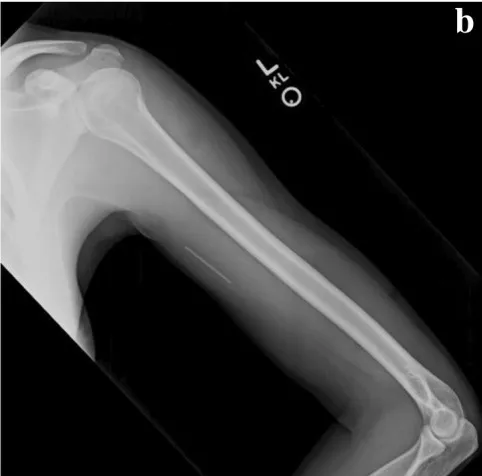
Lateral. Radiograph views of the left humerus show the radio-opaque implant located at the level of the proximal to mid humeral shaft, 16.5 cm proximal to the medial epicondyle.
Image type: radiology (x_ray)